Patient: sex F, age 76
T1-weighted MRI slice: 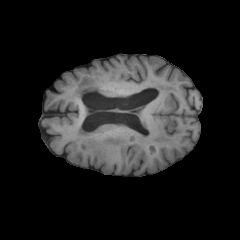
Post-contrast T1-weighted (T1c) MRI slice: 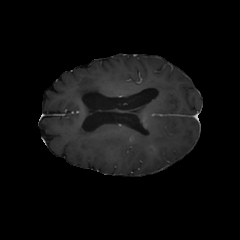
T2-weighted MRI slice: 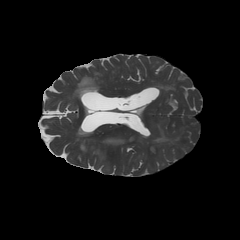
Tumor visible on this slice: yes
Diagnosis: Glioblastoma, IDH-wildtype
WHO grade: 4